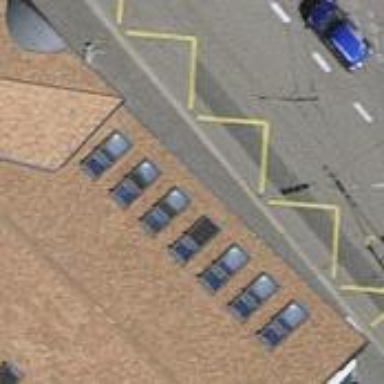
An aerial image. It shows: Bus stop with platform for public transport.